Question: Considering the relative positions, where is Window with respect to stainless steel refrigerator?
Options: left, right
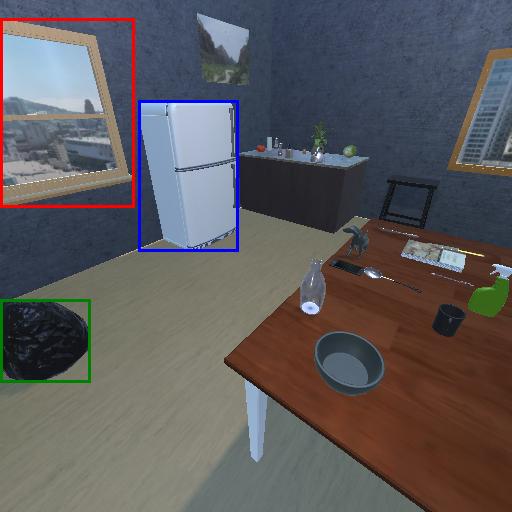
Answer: left